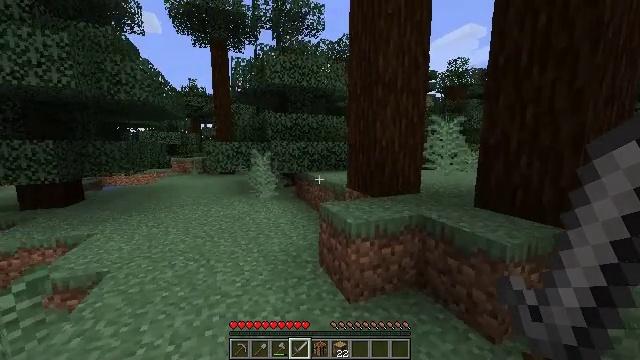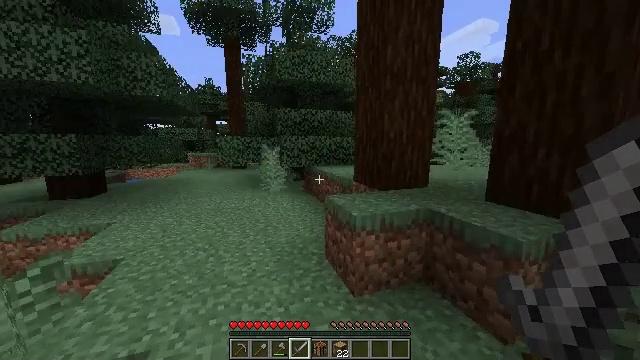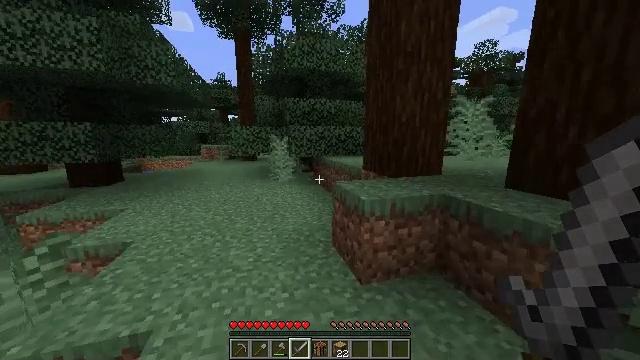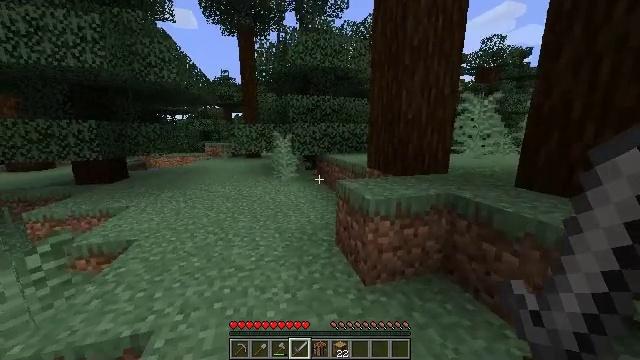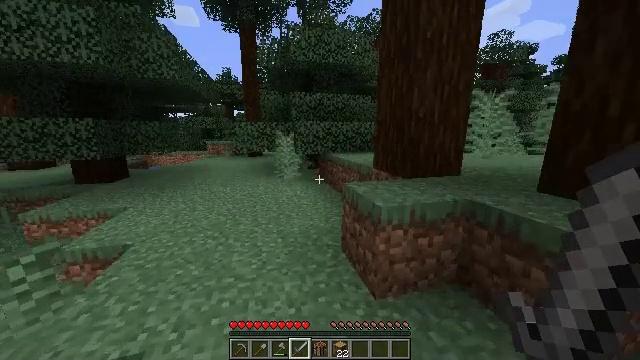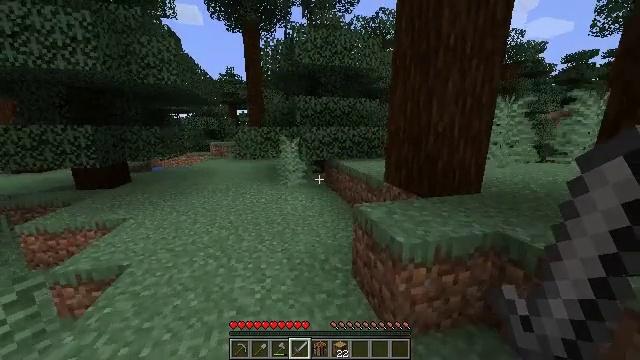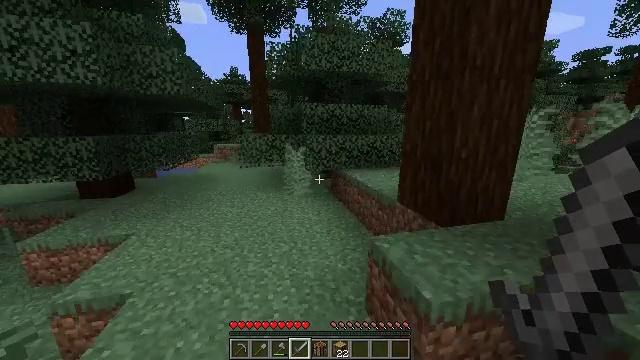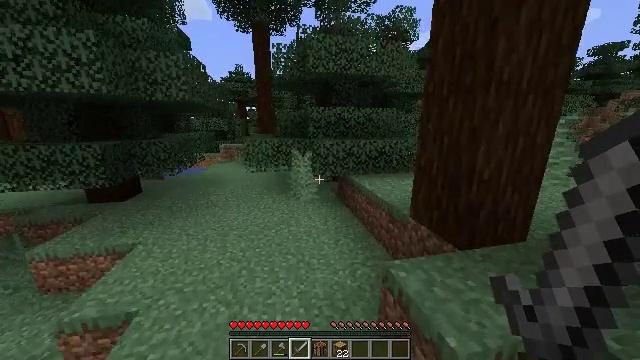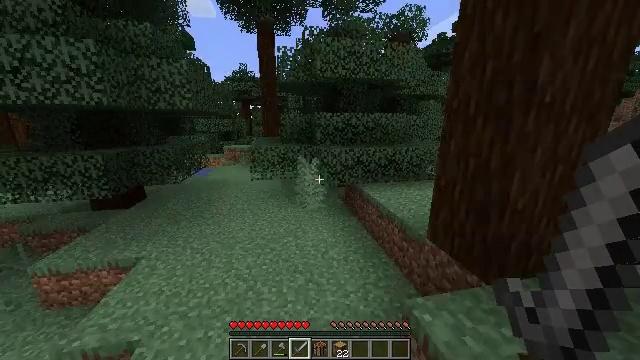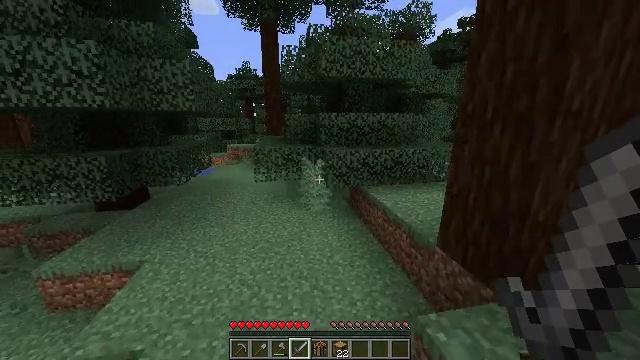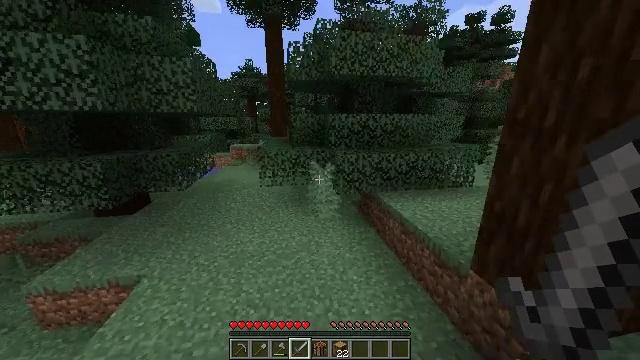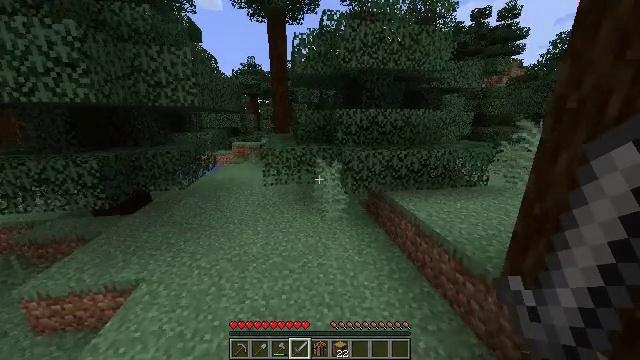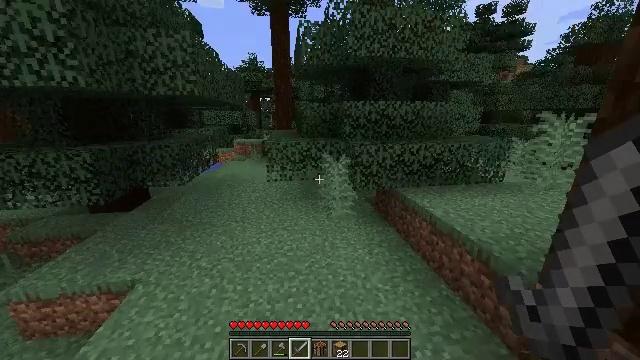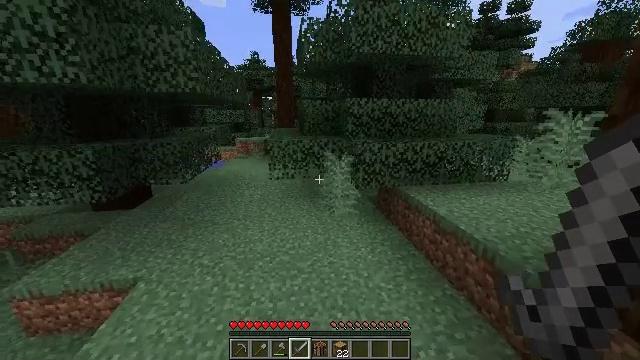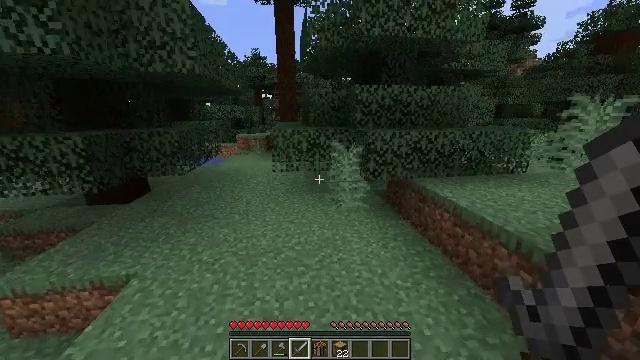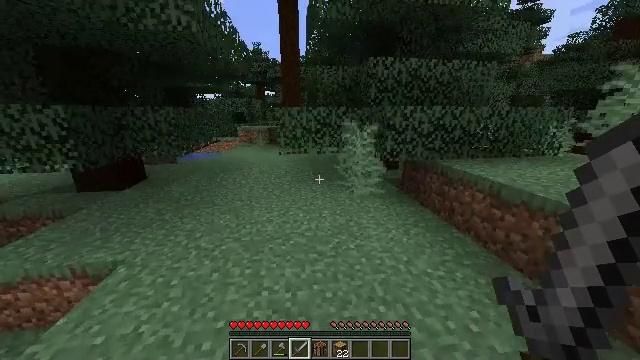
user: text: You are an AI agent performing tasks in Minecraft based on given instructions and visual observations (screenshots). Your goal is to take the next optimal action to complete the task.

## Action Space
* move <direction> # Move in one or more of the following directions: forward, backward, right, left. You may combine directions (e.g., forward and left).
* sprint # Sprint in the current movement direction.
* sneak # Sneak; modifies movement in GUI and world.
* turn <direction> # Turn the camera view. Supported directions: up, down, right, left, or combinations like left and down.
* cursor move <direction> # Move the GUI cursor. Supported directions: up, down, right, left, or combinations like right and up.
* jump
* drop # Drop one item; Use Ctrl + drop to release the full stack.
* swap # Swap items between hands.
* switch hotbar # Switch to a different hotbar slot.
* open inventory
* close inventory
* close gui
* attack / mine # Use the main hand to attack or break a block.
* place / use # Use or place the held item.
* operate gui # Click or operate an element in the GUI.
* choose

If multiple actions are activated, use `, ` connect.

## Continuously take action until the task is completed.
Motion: motion action
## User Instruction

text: Mine the sweet berry bush.
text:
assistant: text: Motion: move forward, sprint, turn left and down, jump
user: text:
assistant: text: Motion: move forward and move left, sprint, turn left and down, jump
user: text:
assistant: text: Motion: move forward and move left, sprint, jump
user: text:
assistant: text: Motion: move forward and move left, sprint, jump
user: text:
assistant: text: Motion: move forward and move left, sprint, jump
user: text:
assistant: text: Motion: move forward and move left, sprint, jump
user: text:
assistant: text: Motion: move forward and move left, sprint, turn left, jump
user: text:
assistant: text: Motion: move forward and move left, sprint, jump
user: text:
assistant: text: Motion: move forward and move left, sprint, jump
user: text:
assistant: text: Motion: move forward and move left, sprint, jump
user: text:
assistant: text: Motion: move forward and move left, sprint, jump
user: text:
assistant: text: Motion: move forward and move left, sprint, jump
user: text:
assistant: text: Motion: move forward and move left, sprint, jump
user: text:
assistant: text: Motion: move forward and move left, sprint, jump
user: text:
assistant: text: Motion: move forward and move left, sprint, jump
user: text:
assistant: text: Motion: move forward and move left, sprint, jump
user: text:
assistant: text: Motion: move forward and move left, sprint, turn left, jump
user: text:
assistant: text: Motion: move forward, sprint, turn left, jump
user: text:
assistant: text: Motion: move forward, sprint, turn left, jump
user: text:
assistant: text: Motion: move forward, sprint, turn left, jump
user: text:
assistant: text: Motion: move forward, sprint, jump
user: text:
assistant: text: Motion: move forward, sprint, jump
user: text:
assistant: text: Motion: move forward, sprint, jump
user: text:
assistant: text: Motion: move forward, sprint, jump
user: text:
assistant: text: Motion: move forward, sprint, jump
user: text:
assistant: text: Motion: move forward, sprint, jump
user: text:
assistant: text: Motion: move forward, sprint, jump
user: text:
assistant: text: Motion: move forward, sprint, jump
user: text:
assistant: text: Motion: move forward, sprint, turn right, jump
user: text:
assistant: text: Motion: move forward, sprint, turn right, jump